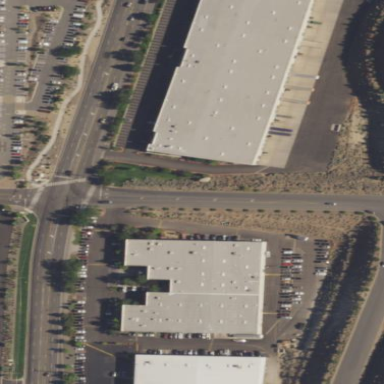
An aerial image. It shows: Warehouse.